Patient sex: M
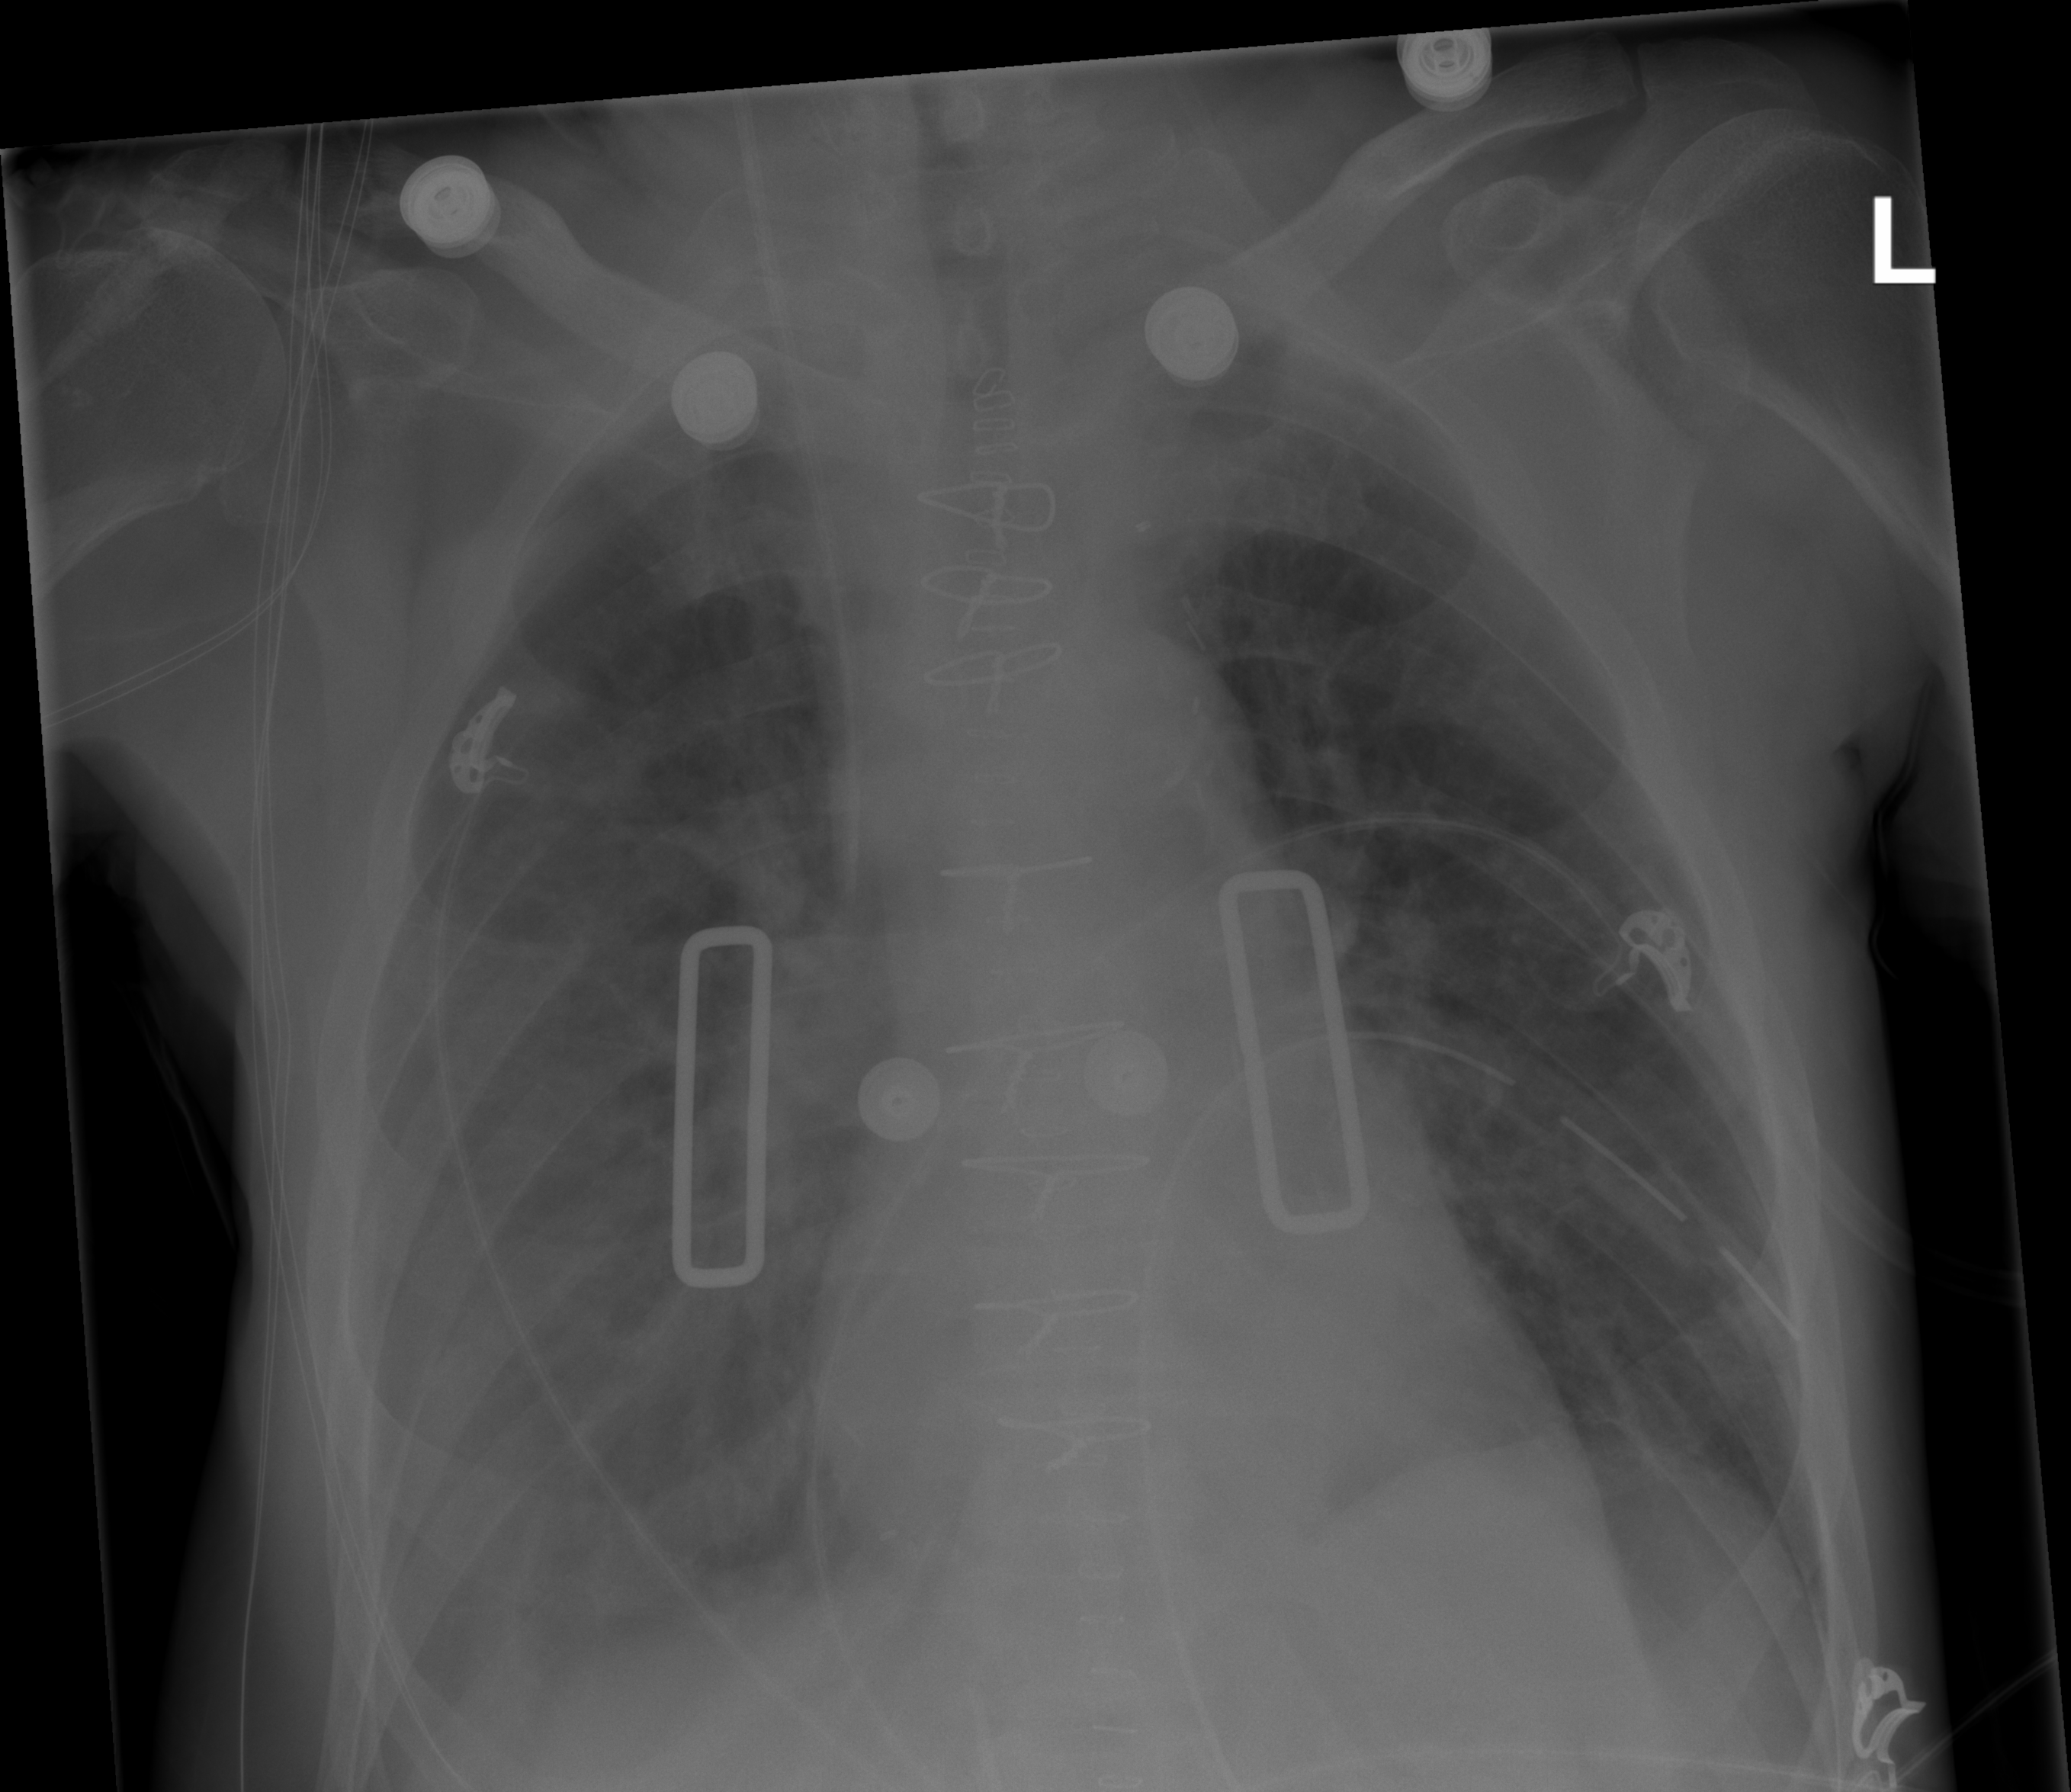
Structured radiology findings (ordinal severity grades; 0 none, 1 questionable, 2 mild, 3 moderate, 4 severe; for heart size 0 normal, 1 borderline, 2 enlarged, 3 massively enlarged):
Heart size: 0
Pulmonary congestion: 3
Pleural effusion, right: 3
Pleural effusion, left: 0
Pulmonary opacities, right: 3
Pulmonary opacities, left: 2
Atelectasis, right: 2
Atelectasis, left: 2